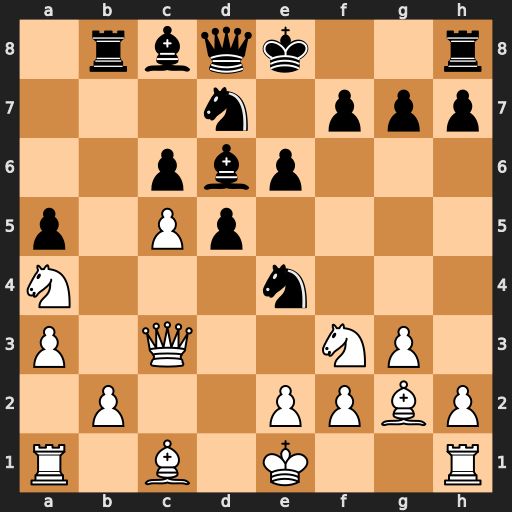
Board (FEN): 1rbqk2r/3n1ppp/2pbp3/p1Pp4/N3n3/P1Q2NP1/1P2PPBP/R1B1K2R
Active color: w
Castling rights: KQk
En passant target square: -
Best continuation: Qxg7 Qf6 Qxf6